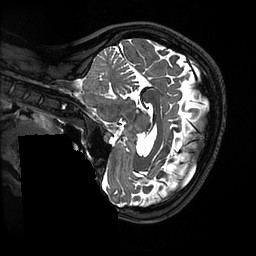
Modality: T2w
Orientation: sagittal
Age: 29
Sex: female
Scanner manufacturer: ge
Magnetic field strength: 3 T
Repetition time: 3.202 s
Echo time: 0.06589 s